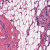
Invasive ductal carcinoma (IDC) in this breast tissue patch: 1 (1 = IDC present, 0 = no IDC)